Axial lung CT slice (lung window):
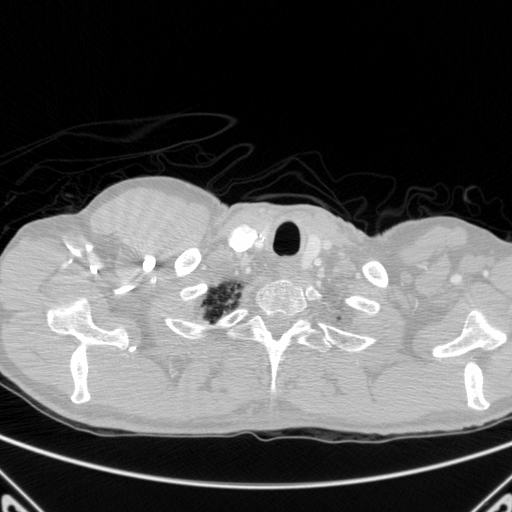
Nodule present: no